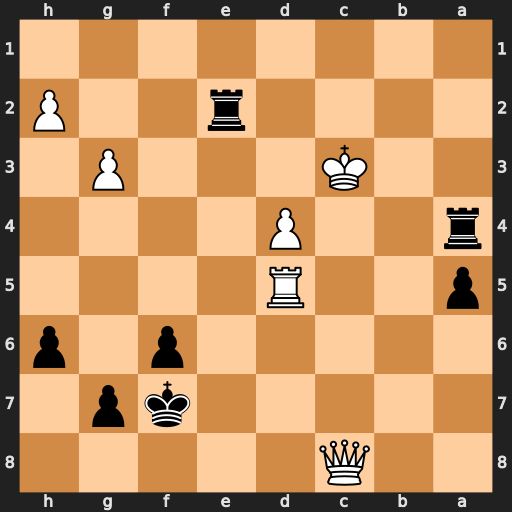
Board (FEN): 2Q5/5kp1/5p1p/p2R4/r2P4/2K3P1/4r2P/8
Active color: b
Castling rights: -
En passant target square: -
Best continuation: Ra3+ Kc4 Rc2+